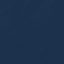
Land use / land cover class: SeaLake